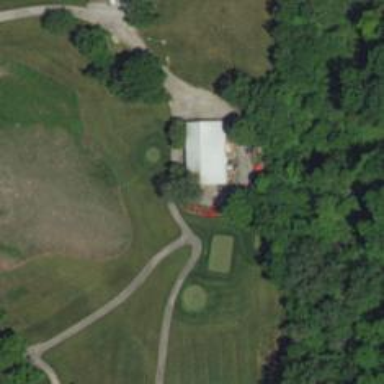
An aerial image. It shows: Path for both roads and golfers.